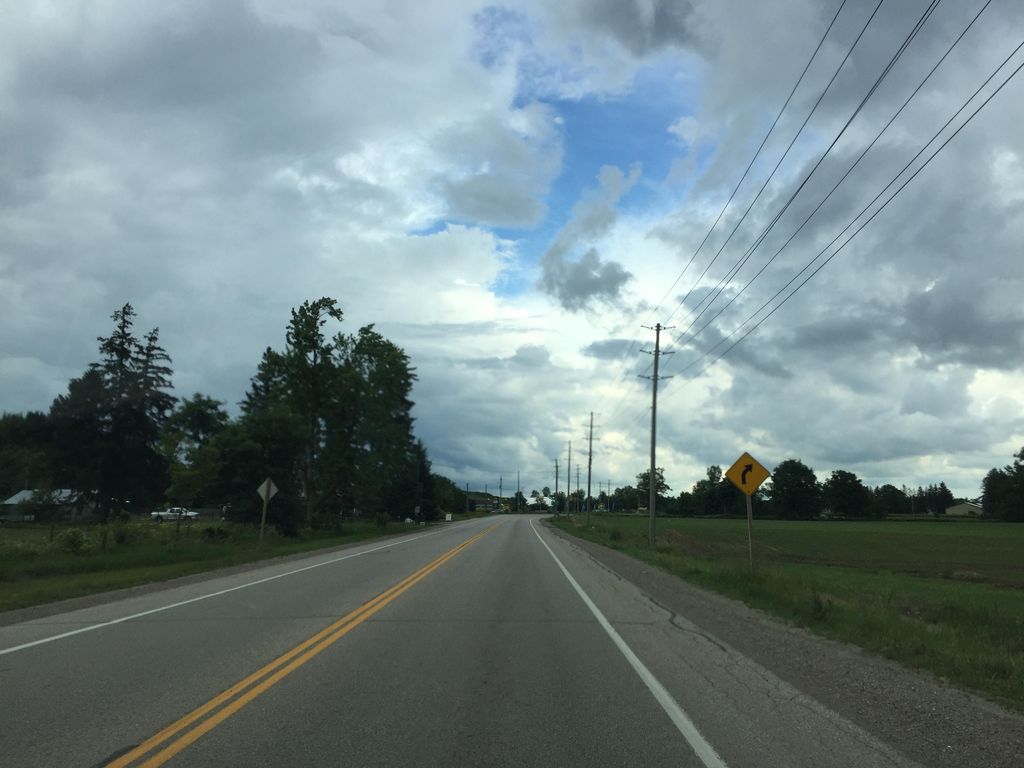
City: kitchener-waterloo